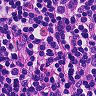
Metastatic tissue present: no